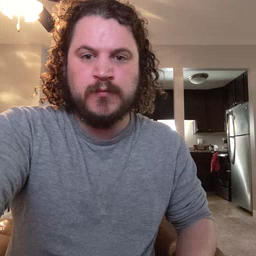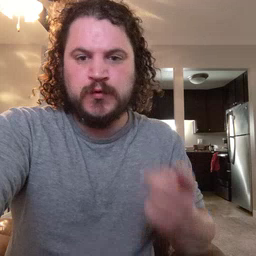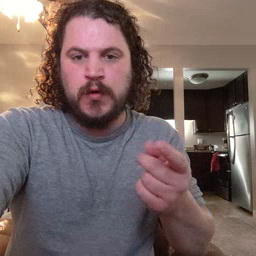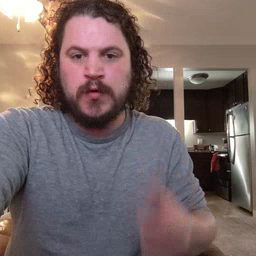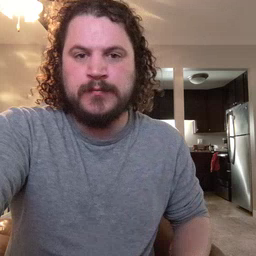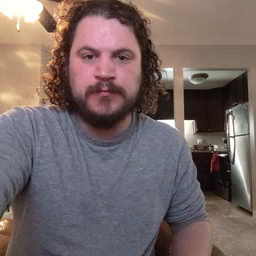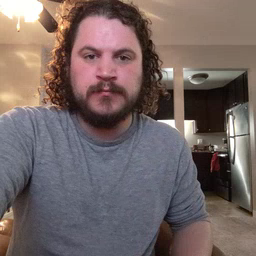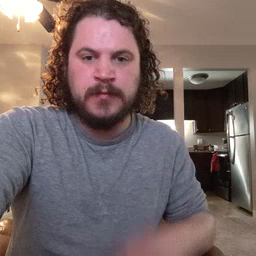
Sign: dog